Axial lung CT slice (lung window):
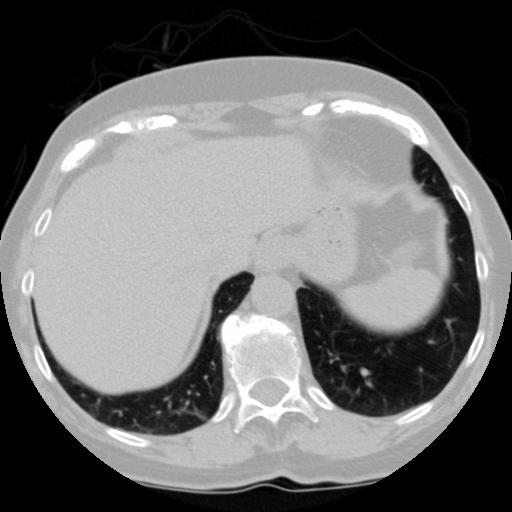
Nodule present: no